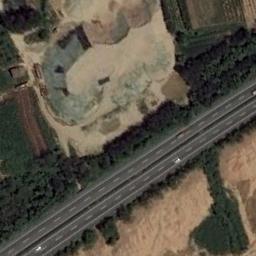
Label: freeway